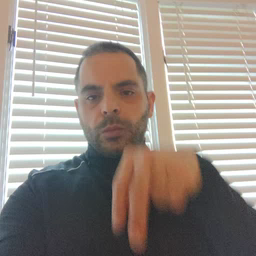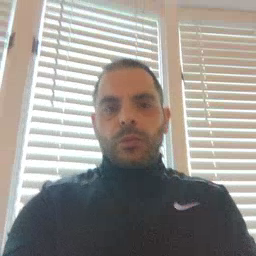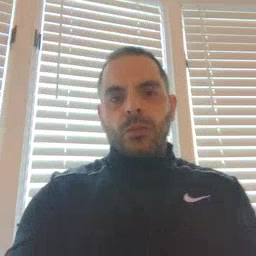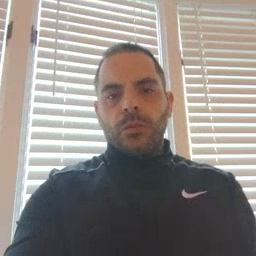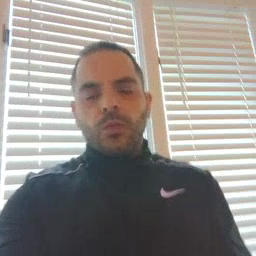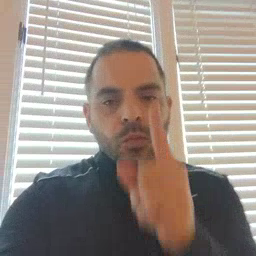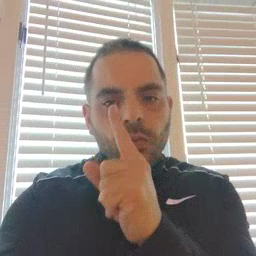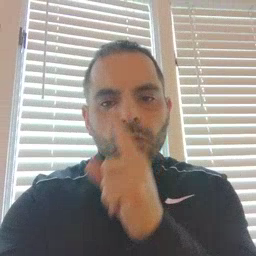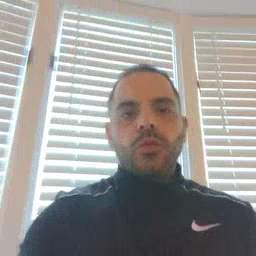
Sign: mouse